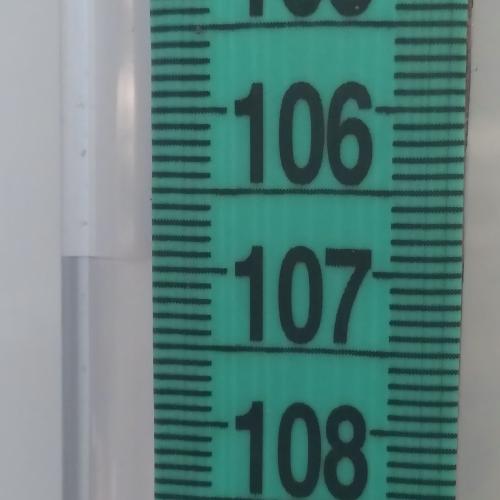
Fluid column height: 106.9 cm